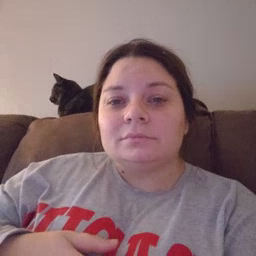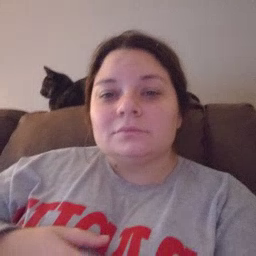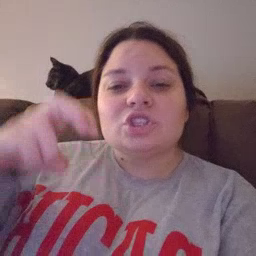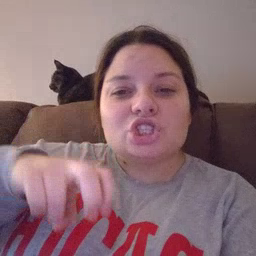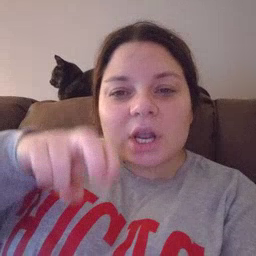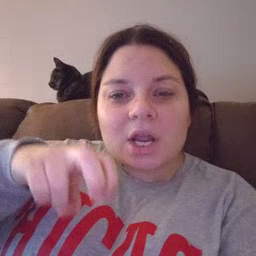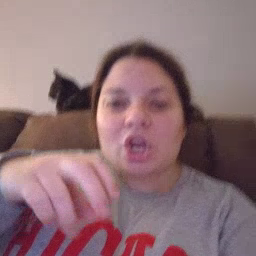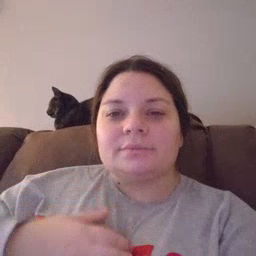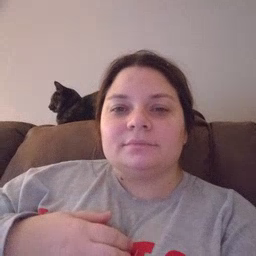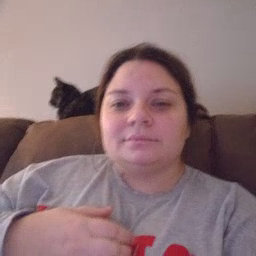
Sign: chair